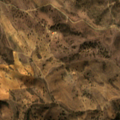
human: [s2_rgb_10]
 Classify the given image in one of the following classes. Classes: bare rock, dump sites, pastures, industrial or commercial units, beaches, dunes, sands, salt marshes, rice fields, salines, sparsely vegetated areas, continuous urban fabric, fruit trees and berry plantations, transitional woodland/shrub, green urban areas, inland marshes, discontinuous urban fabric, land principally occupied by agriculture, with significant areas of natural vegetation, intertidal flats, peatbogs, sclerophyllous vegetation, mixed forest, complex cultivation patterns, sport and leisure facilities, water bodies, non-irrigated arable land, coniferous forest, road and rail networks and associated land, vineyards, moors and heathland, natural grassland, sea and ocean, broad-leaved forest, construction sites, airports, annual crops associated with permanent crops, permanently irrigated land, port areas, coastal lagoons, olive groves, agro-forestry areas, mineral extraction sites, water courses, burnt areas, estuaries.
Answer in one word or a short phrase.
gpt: non-irrigated arable land, agro-forestry areas, sclerophyllous vegetation, transitional woodland/shrub